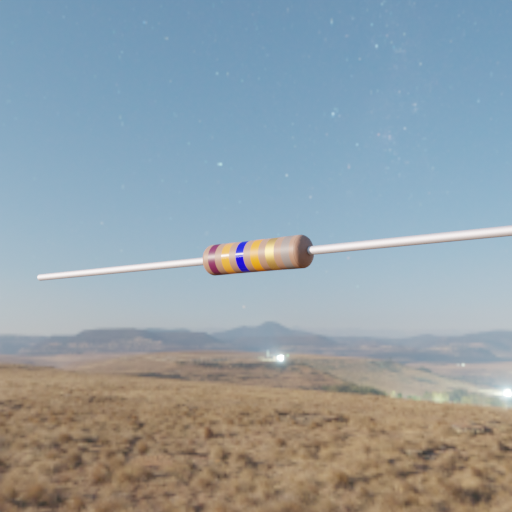
Resistor colour bands (in order): brown, orange, blue, orange, gold, gray